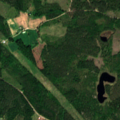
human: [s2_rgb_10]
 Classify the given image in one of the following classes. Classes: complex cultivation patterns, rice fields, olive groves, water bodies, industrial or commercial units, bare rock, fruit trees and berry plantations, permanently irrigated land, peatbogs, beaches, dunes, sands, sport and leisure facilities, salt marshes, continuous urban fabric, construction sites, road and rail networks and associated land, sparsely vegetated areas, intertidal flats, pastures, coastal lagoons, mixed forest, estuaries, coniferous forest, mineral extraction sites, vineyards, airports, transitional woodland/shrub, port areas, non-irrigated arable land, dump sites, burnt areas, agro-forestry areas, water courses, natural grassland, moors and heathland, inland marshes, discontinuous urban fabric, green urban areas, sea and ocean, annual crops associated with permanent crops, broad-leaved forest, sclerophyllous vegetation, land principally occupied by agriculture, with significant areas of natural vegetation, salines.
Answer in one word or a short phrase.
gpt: coniferous forest, mixed forest, transitional woodland/shrub